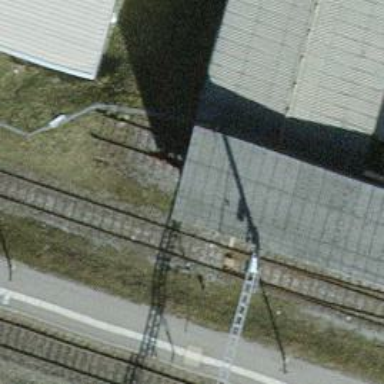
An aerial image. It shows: Railway switch.